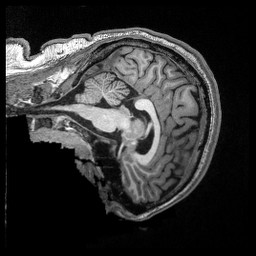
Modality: T1w
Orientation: sagittal
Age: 25
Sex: male
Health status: healthy
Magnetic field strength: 3 T
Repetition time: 2.53 s
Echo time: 0.00331 s